Aerial crown-view tile of a tropical tree (Barro Colorado Island, Panama), acquired 20250414:
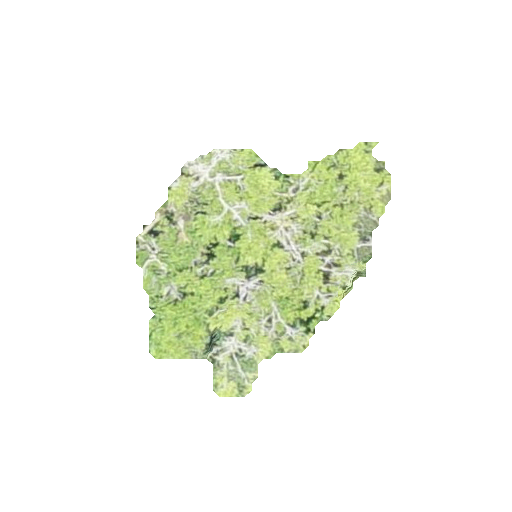
Species: Poulsenia armata
GBIF accepted scientific name: Poulsenia armata
Crown area: 62.536 m²